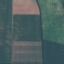
Label: AnnualCrop